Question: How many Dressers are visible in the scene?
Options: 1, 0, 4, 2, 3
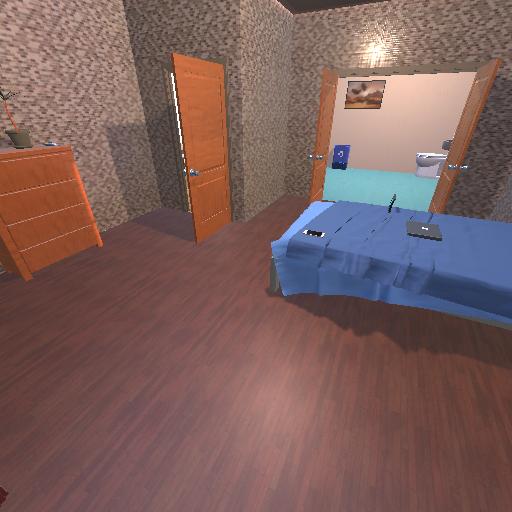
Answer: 1